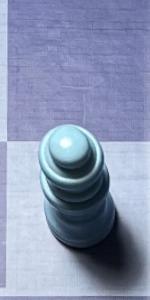
Label: Queen_White